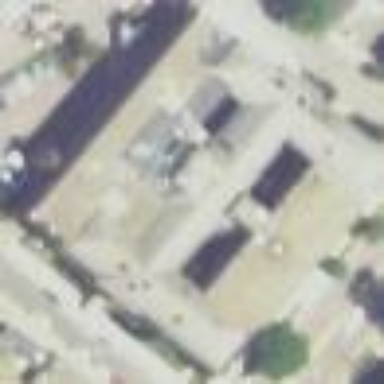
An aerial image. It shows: Hospital building.